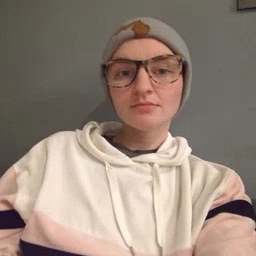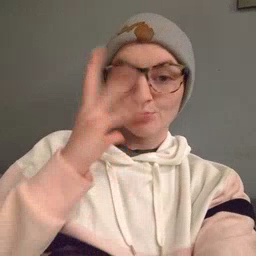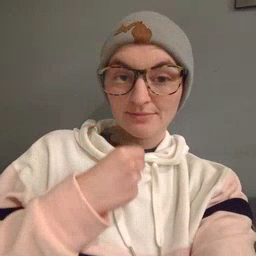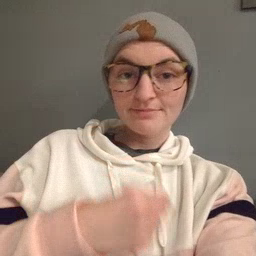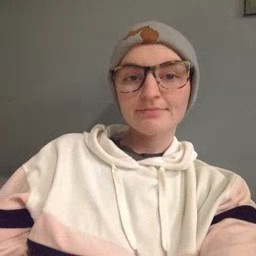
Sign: pretty